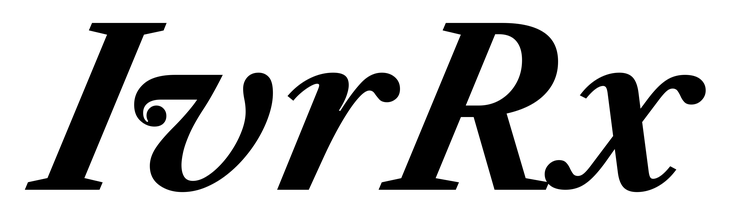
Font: LibreCaslonText-Italic_Bold_Italic